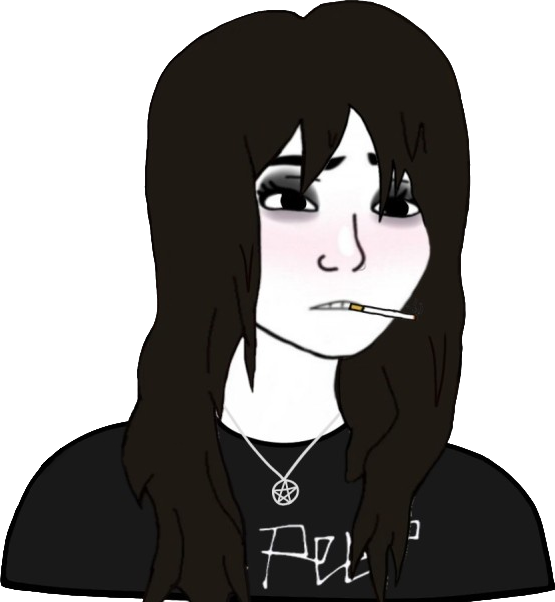
Label: 5_Doomer_Girl